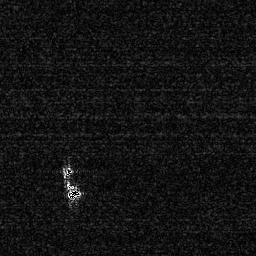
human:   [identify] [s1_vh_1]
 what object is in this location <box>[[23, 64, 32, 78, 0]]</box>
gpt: <ref>1 medium ship at the bottom left</ref>